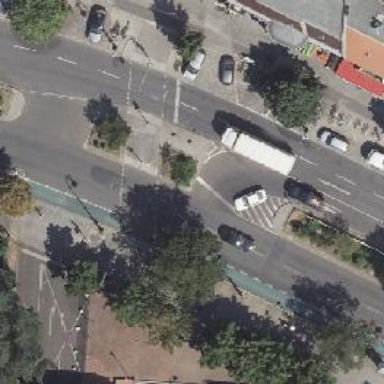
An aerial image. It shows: Green asphalt cycleway lane.